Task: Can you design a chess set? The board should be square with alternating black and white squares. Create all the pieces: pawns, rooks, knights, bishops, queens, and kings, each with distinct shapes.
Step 3275:
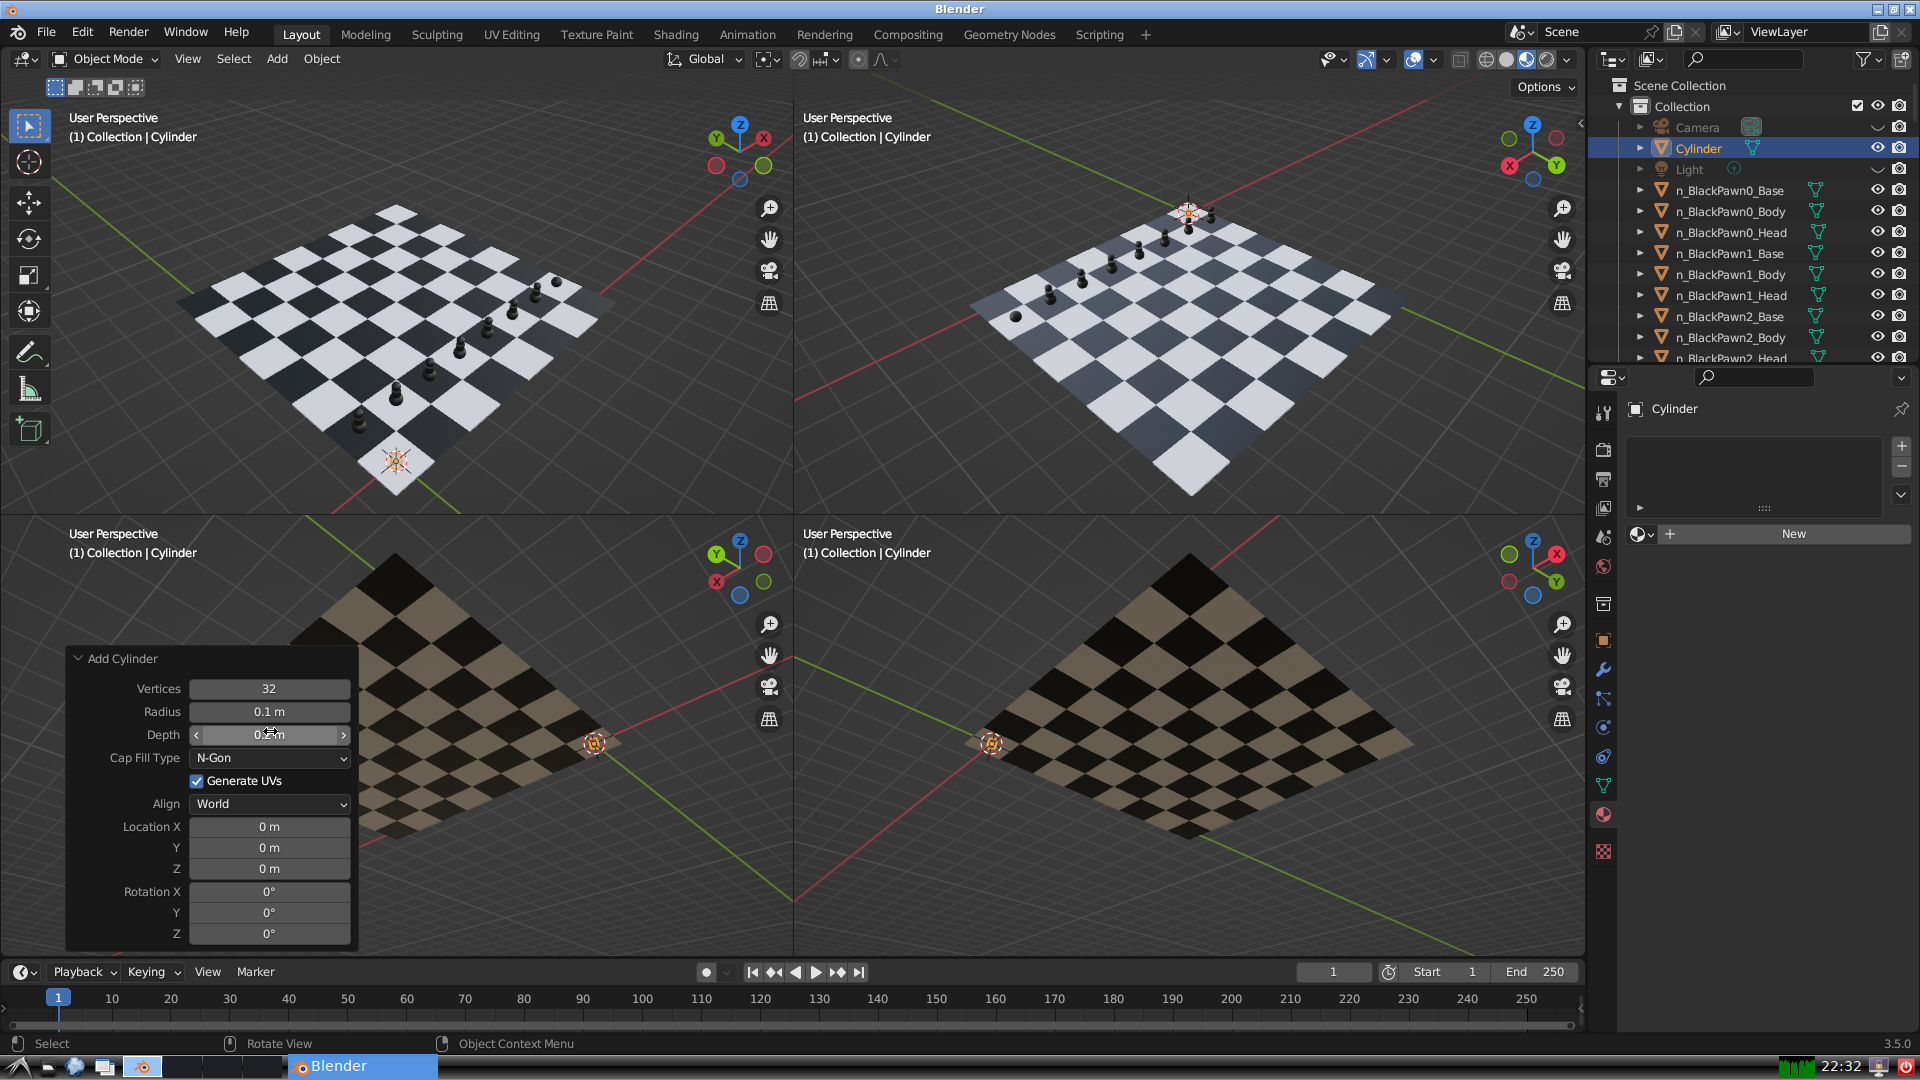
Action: click: no